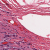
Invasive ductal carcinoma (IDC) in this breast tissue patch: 1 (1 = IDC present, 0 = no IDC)